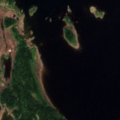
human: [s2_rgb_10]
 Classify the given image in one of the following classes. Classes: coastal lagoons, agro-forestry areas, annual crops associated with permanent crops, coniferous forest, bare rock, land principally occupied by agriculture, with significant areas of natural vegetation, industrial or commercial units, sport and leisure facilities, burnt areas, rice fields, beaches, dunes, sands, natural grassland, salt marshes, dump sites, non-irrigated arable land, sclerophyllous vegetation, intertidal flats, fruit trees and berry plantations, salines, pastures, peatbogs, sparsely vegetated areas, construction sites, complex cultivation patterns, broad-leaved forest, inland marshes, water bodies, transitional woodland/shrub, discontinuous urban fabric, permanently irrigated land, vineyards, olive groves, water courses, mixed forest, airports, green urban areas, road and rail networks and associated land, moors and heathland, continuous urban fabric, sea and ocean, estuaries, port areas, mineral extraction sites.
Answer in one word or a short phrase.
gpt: land principally occupied by agriculture, with significant areas of natural vegetation, coniferous forest, sea and ocean